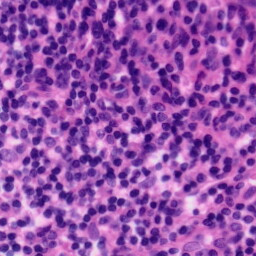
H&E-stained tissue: Tonsil